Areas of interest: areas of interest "Driving School"
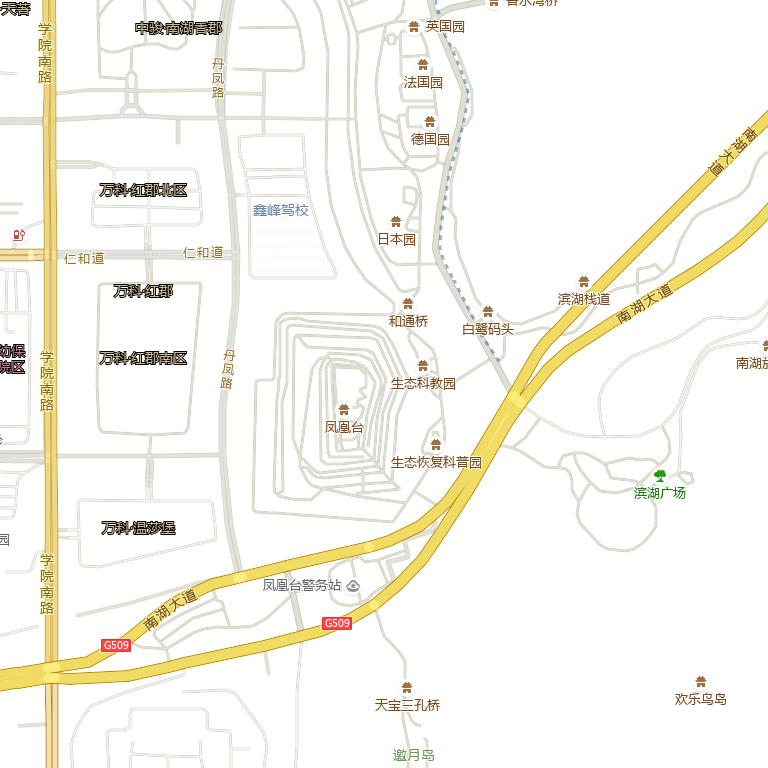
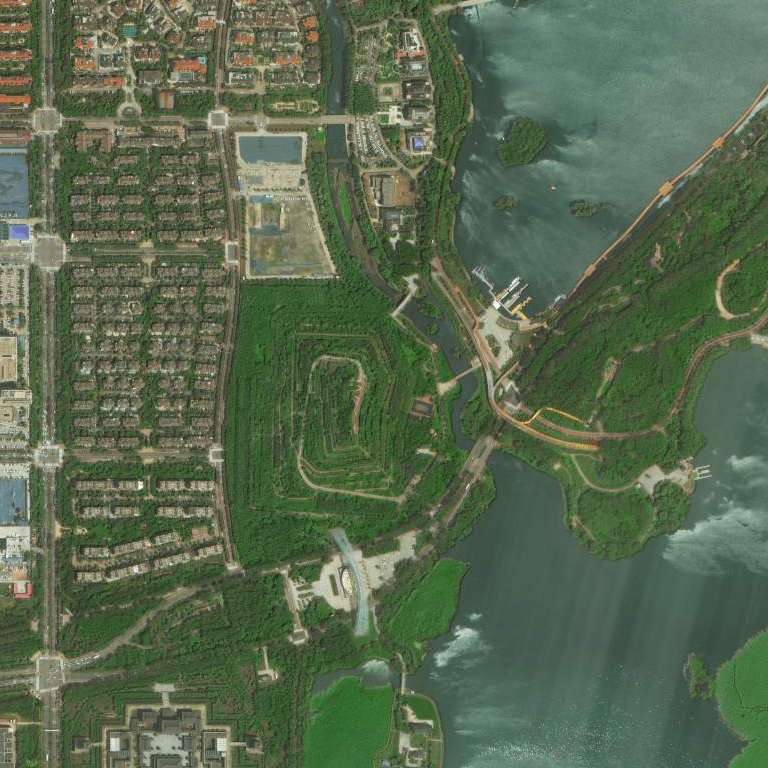